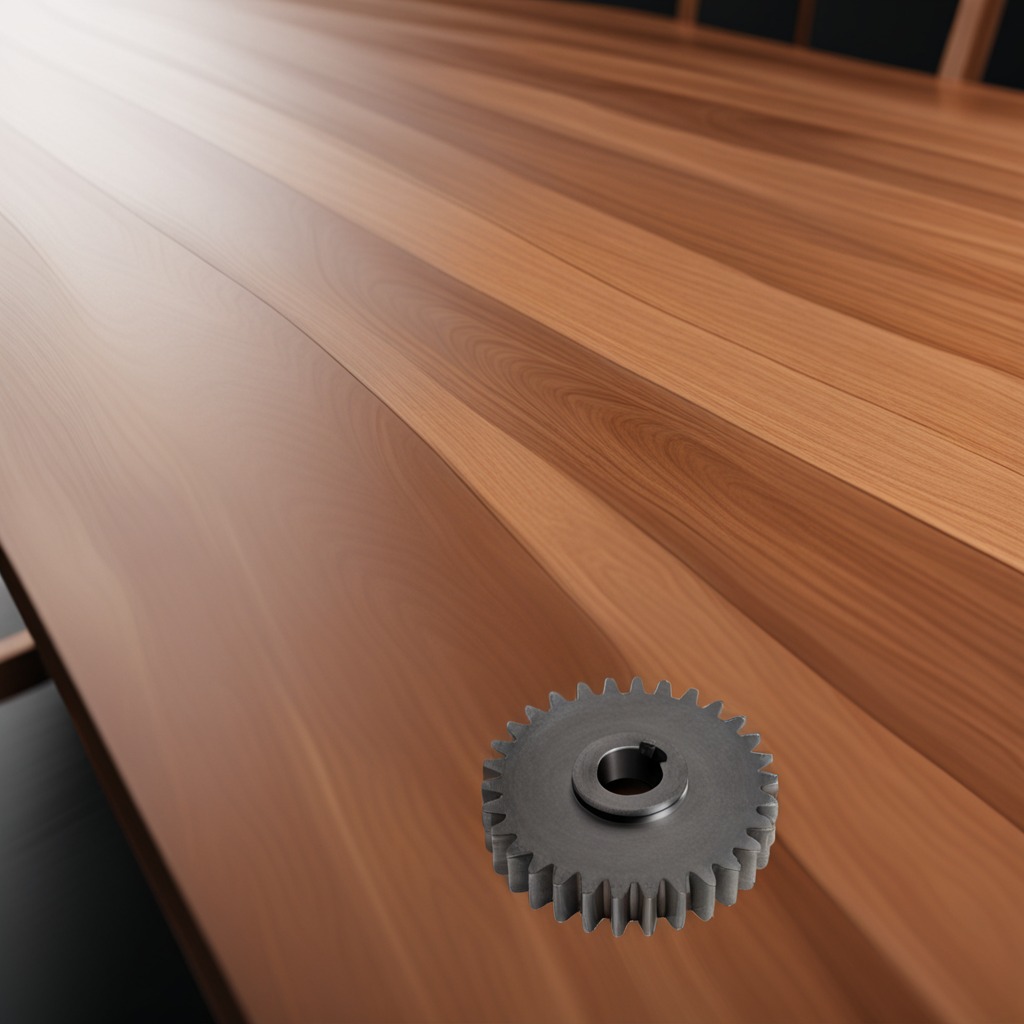
A steel gear with teeth is lying on the wooden table.